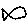
Label: fish